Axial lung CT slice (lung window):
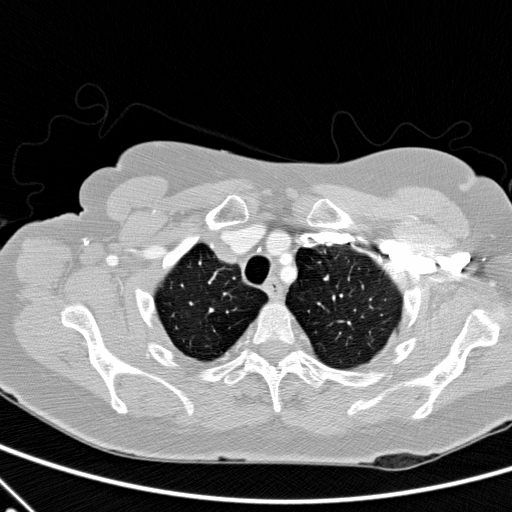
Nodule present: no